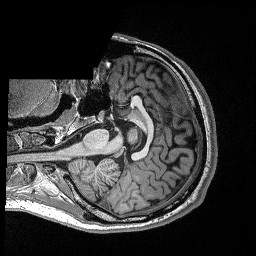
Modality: T1w
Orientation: axial
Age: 25
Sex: male
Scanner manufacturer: siemens
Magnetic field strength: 3 T
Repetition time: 2.4 s
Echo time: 0.03 s